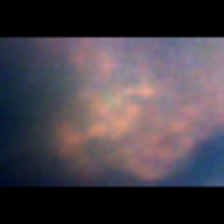
Taxon: Unknown_full_image
Group: Unknown